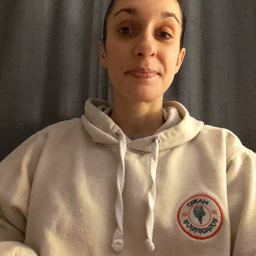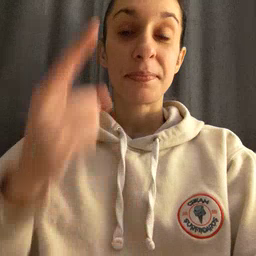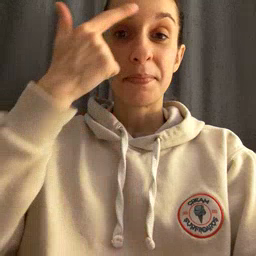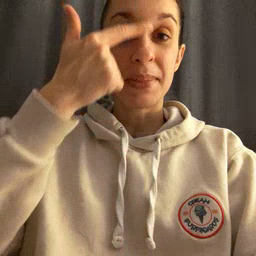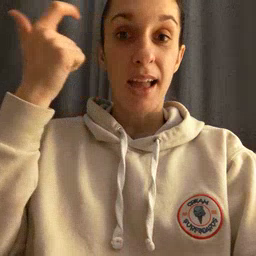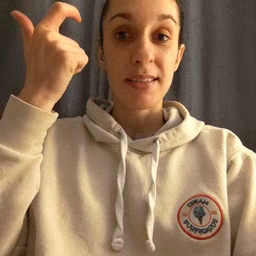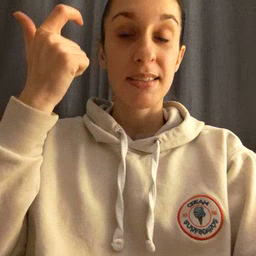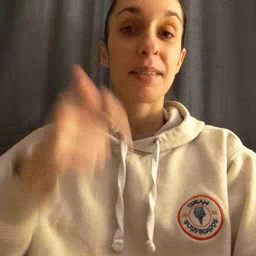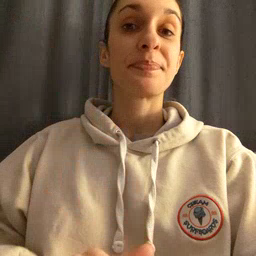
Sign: because